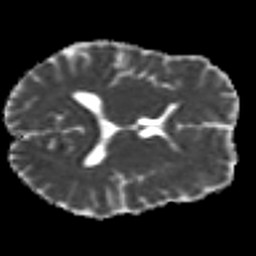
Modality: MD
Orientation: axial
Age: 29
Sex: male
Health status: ill
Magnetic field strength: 3 T
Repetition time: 9 s
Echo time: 0.093 s